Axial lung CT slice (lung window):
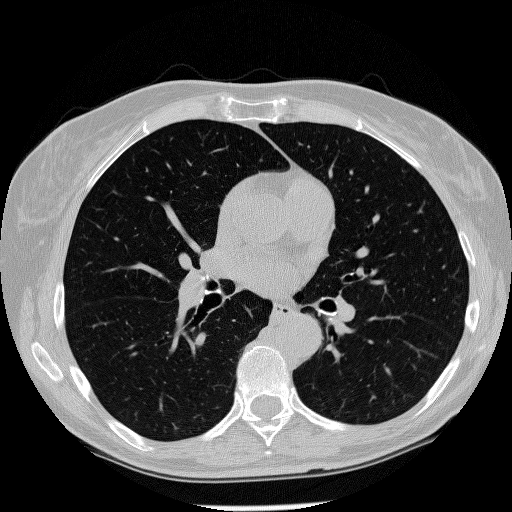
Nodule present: no